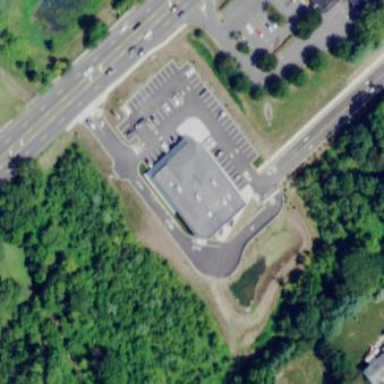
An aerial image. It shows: Pharmacy building providing healthcare services.